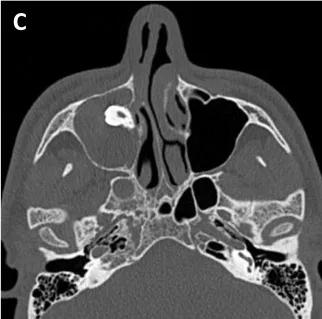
(C) Axial CT scan.
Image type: radiology (ct)